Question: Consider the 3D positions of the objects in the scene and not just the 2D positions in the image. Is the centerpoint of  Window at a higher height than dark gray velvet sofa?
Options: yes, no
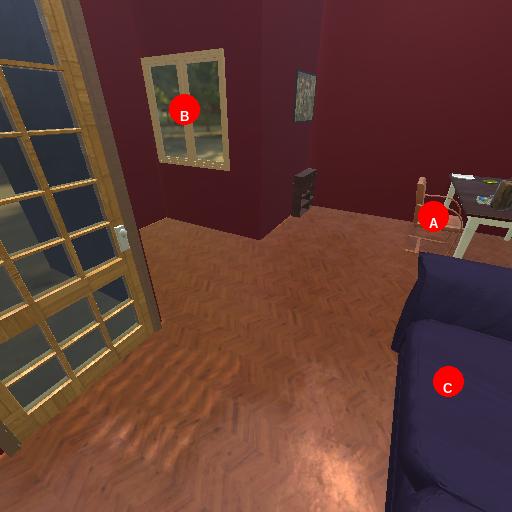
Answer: yes